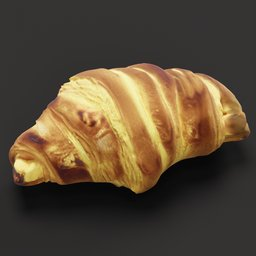
Label: nature